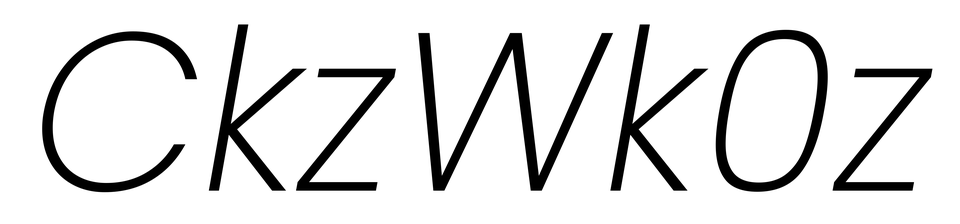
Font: Poppins-ExtraLightItalic